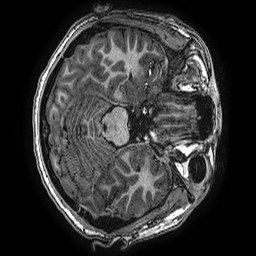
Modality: T1w
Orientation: axial
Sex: male
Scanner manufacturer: ge
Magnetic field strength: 3 T
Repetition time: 0.00766 s
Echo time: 0.003476 s